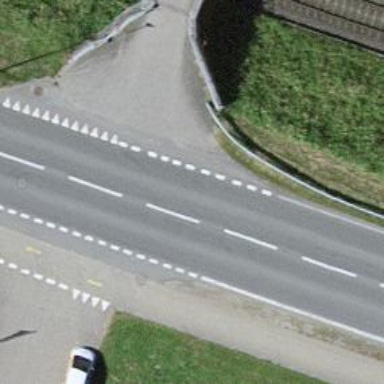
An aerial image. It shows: Road with "give way" sign.